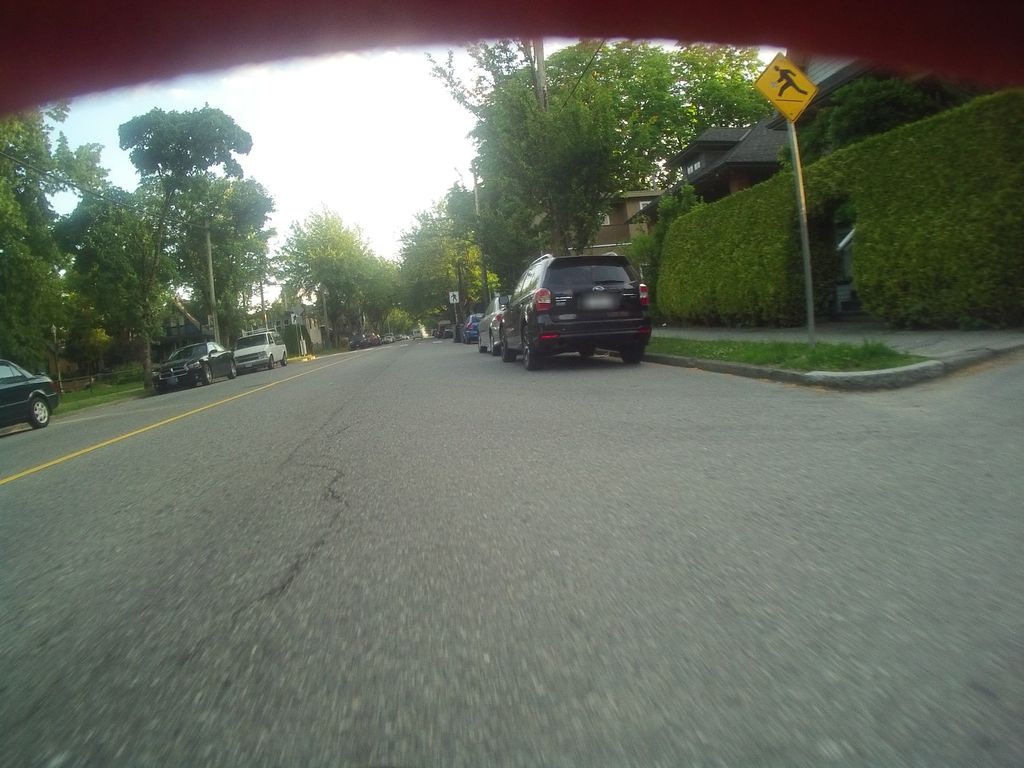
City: vancouver